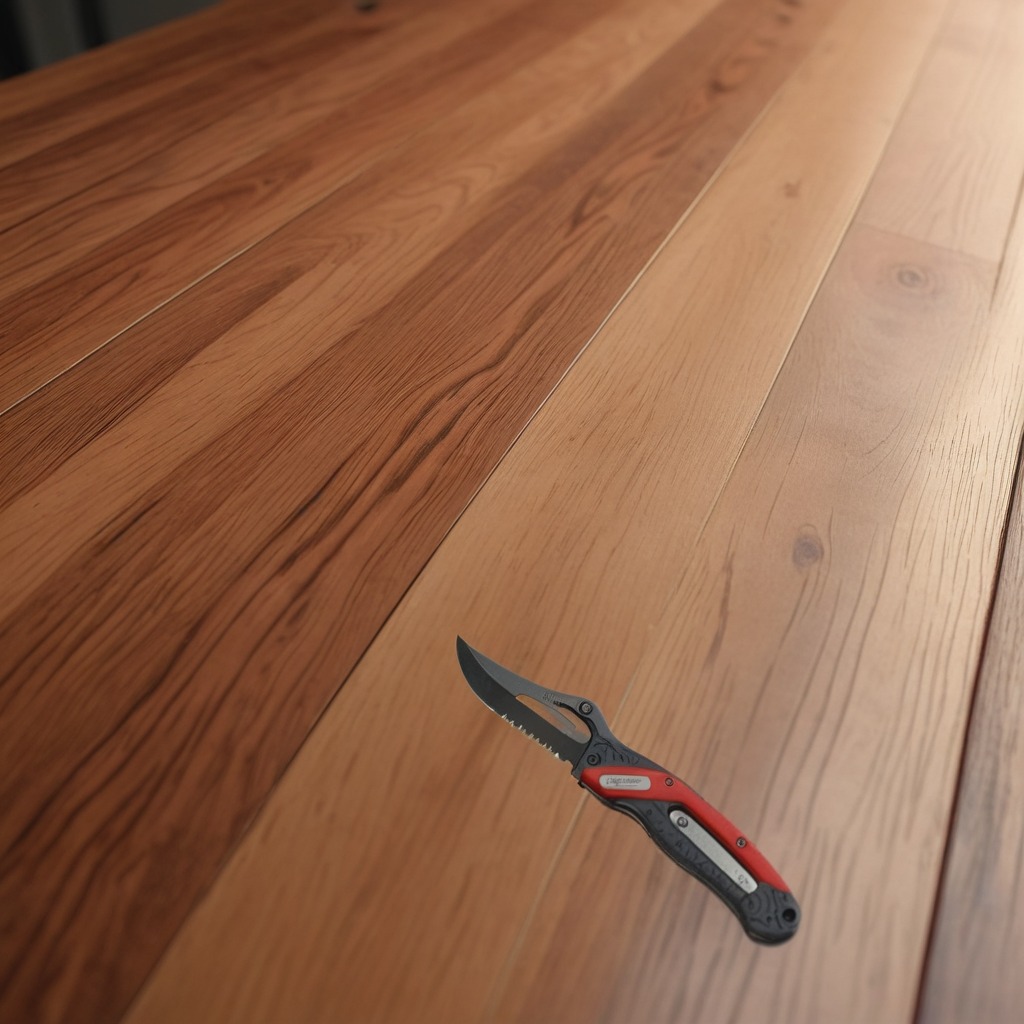
A utility knife is lying on the wooden table in a carpentry studio with rich wood textures side lighting.